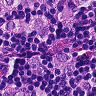
Metastatic tissue present: yes